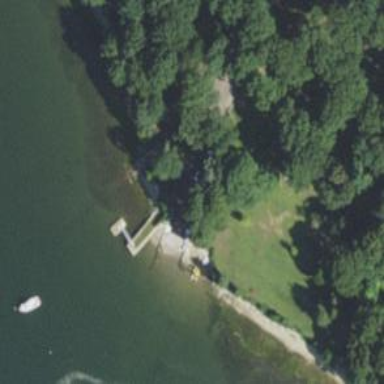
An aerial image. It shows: Slipway on leisure land.